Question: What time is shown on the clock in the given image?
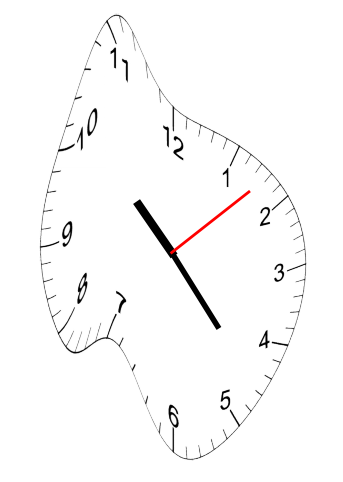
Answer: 10:23:08